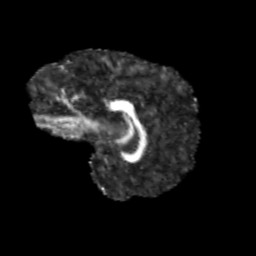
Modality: FA
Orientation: sagittal
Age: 12
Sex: female
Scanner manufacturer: siemens
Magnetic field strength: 3 T
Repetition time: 3.8 s
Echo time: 0.07 s